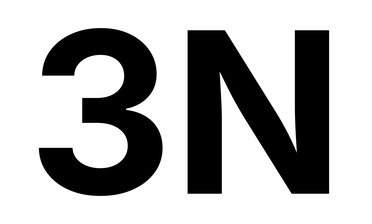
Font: Inter_Bold